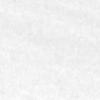
Label: no_change